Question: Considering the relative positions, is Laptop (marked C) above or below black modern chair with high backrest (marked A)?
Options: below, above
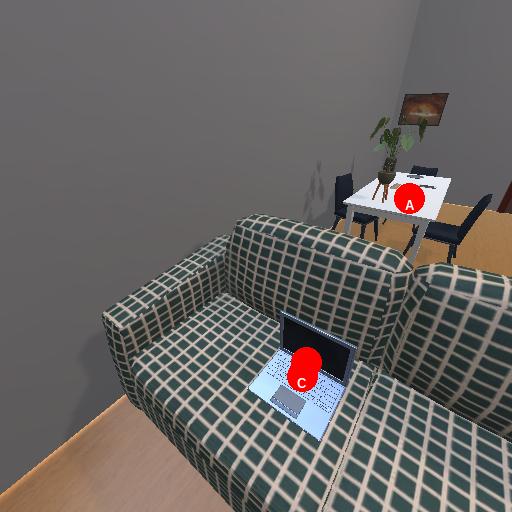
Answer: below